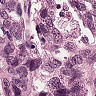
Metastatic tissue present: yes